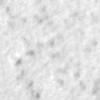
Label: no_change